Field crop: maize
Growth stage: 1
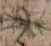
Species: salsola